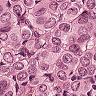
Metastatic tissue present: yes